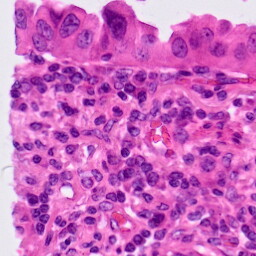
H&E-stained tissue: Lung